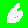
Digit: 6